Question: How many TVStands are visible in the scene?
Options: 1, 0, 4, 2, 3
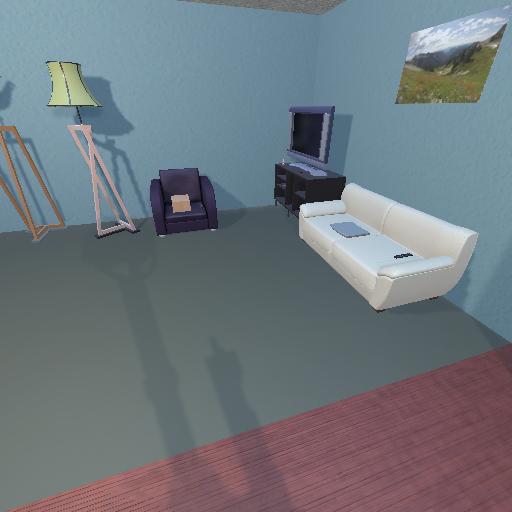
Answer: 1